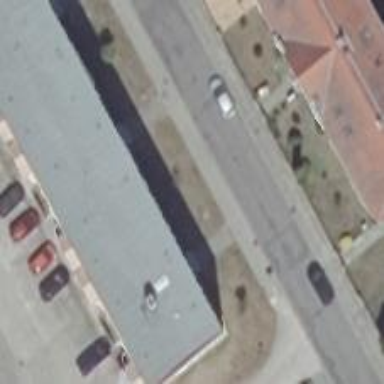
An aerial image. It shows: Residential building.